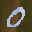
Label: 0